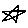
Label: star